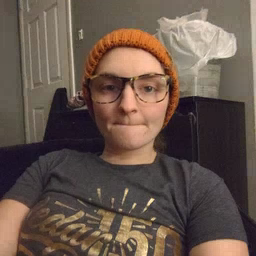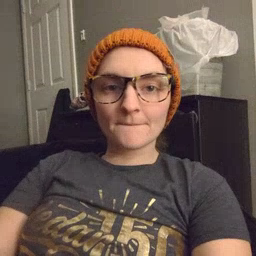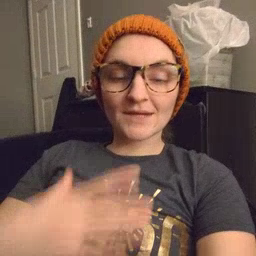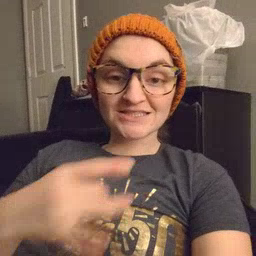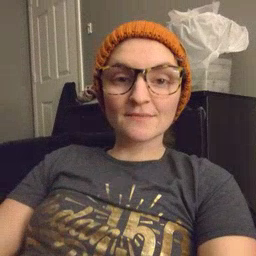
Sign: like